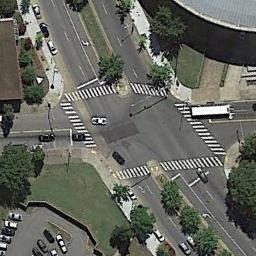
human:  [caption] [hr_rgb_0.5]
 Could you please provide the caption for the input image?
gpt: There are several moving vehicles on the road at the intersection, There are many buildings and some trees around the intersection, And many cars are parked in the open space beside the intersection .

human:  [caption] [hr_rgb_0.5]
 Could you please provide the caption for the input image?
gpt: A tilted intersection with sparse traffic is between some buildings .

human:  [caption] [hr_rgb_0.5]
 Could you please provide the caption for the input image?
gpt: There are many trees near the intersection .

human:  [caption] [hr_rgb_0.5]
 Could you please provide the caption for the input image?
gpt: The zebra crossing at the intersection is yellow .

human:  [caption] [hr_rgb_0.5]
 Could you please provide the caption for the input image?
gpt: There are some green trees and lawns beside the intersection .